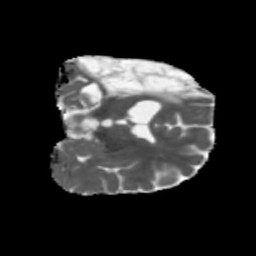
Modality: MD
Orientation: coronal
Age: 27
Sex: female
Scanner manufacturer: siemens
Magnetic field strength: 3 T
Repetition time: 5.47 s
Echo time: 0.0854 s